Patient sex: F
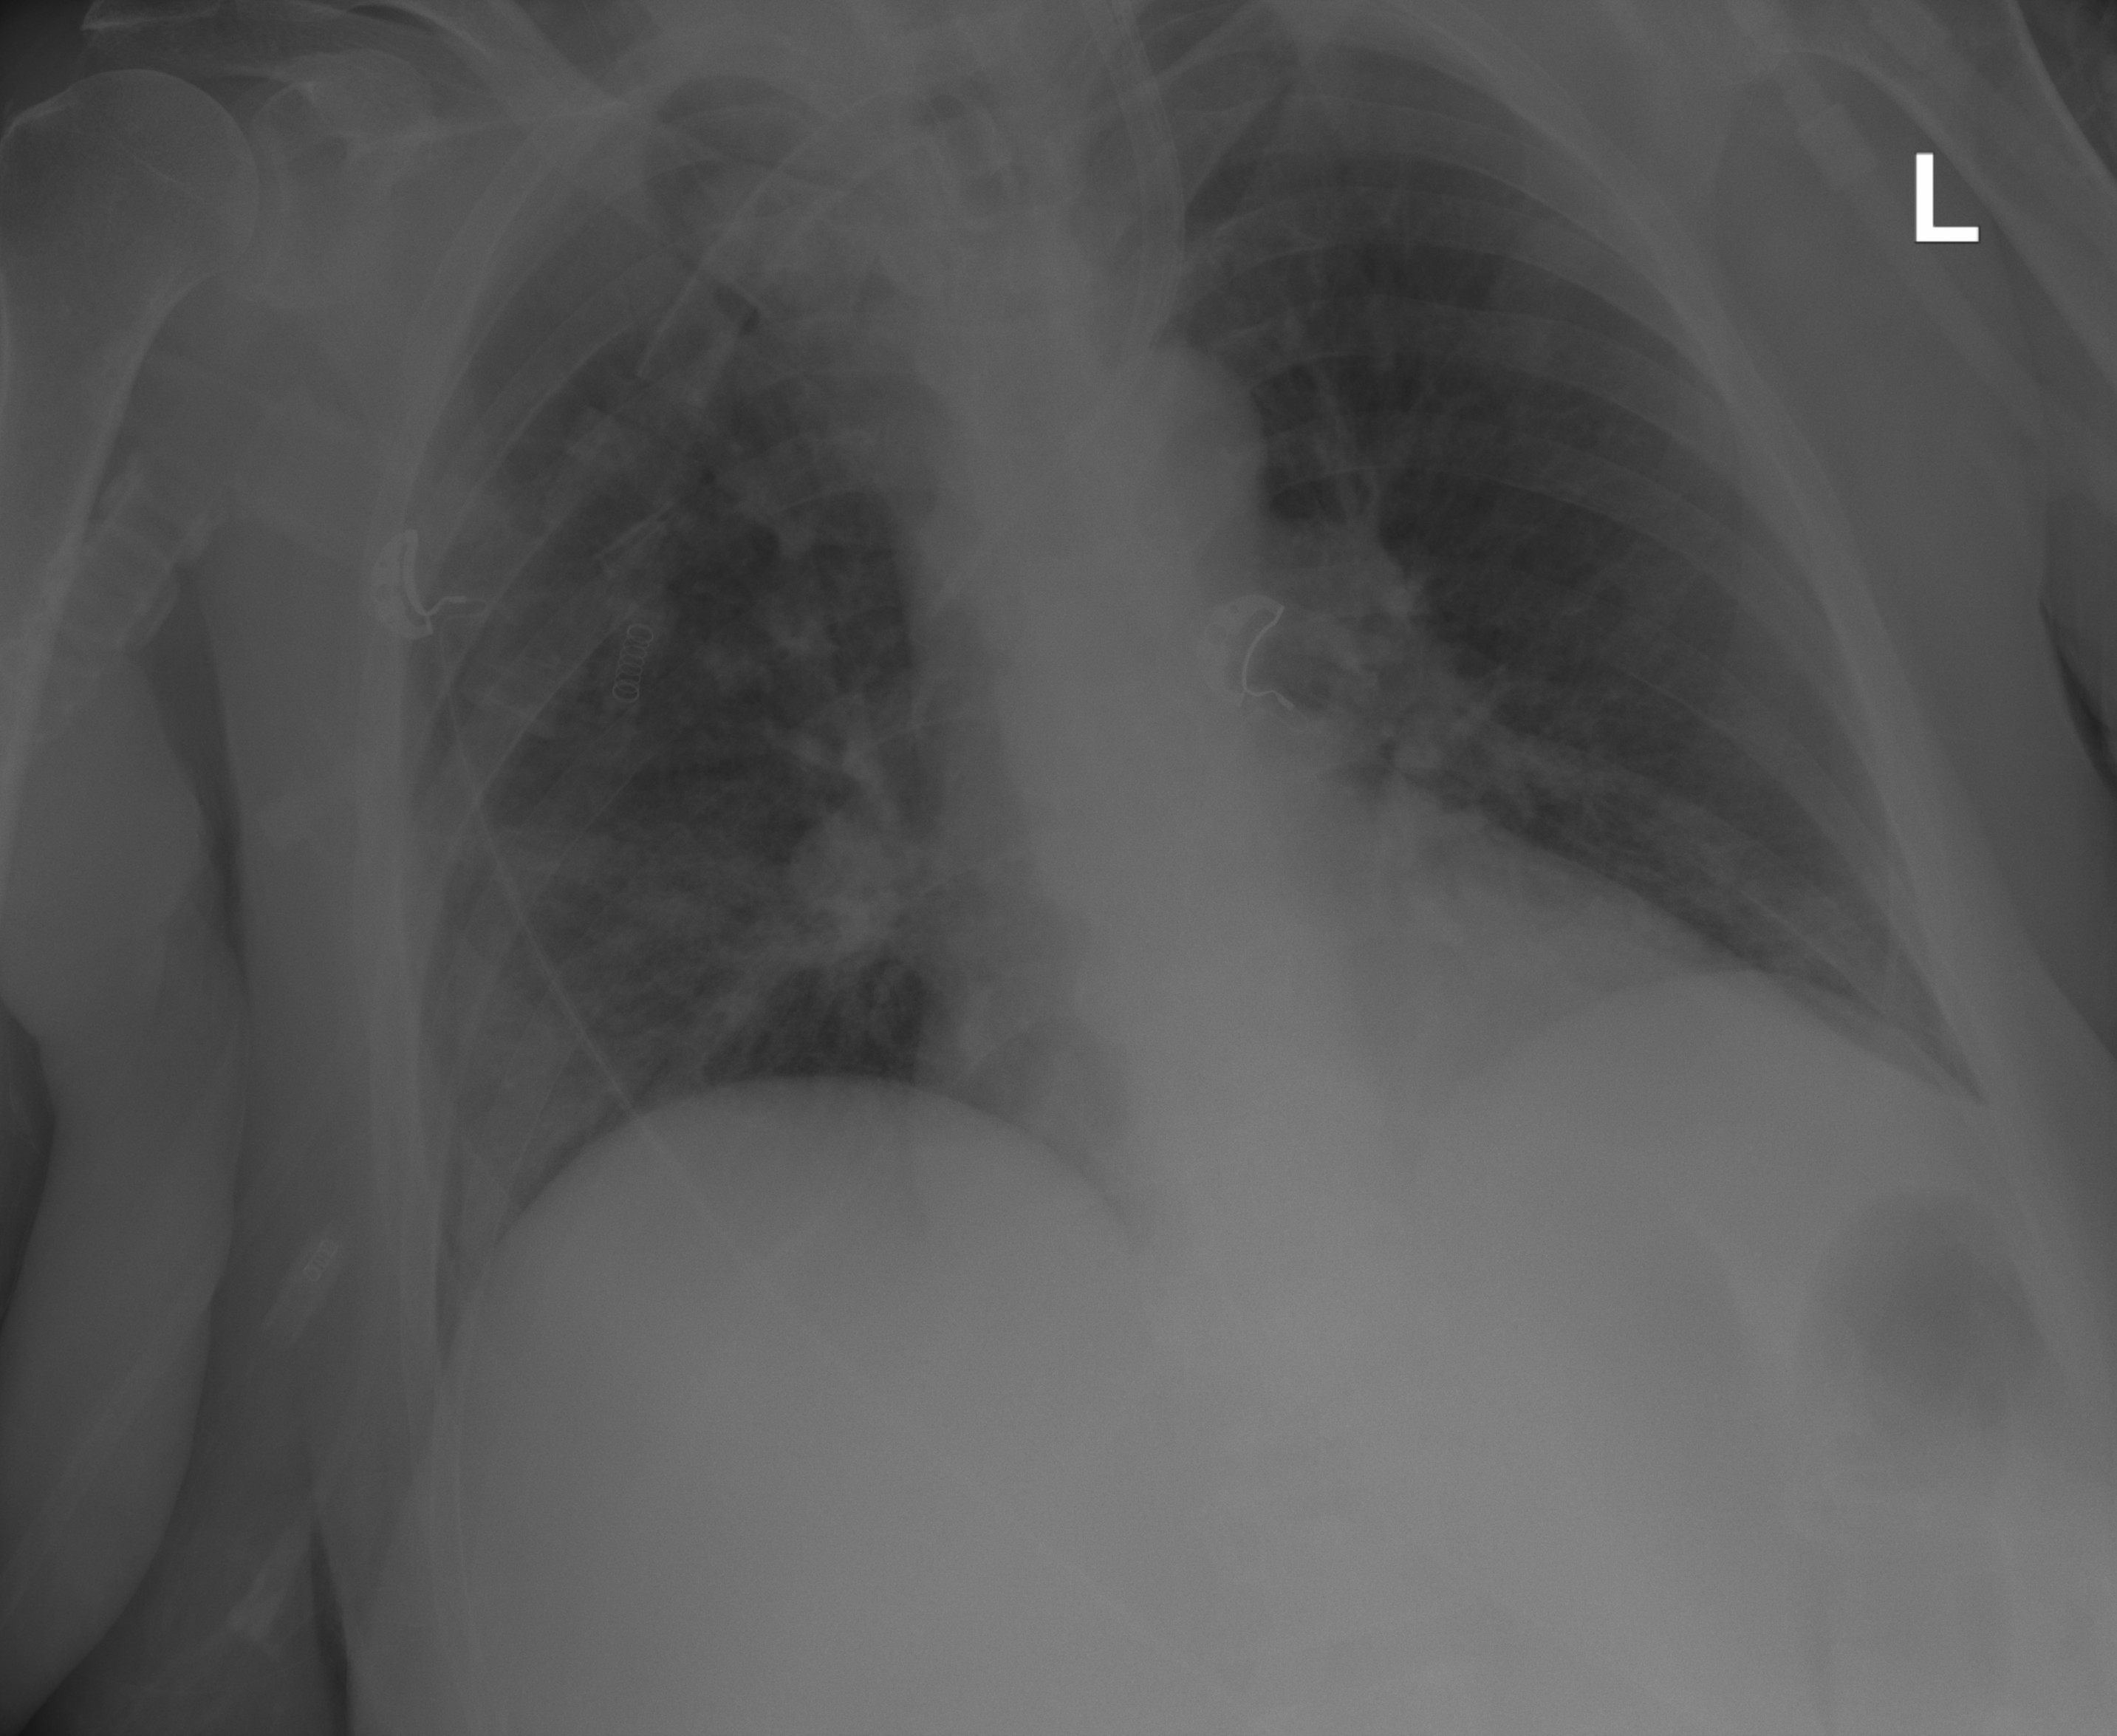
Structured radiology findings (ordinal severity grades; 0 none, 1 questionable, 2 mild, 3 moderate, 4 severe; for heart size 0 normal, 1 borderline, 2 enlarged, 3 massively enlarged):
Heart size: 0
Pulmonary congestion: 1
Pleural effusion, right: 0
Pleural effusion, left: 0
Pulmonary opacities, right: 2
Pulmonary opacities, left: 0
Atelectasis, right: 2
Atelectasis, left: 0